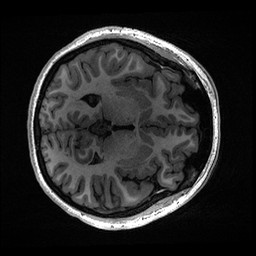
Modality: T1w
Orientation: axial
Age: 21
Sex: female
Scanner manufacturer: ge
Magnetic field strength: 3 T
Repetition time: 0.006952 s
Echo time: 0.00292 s